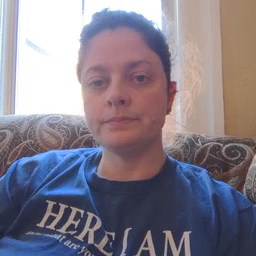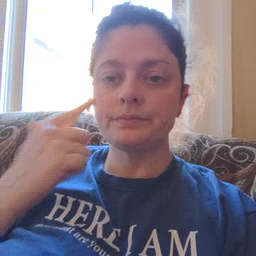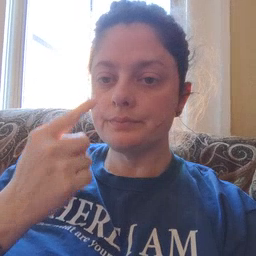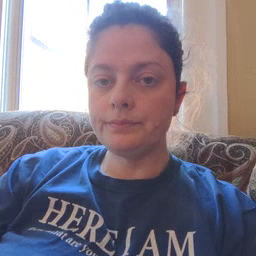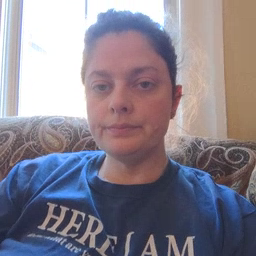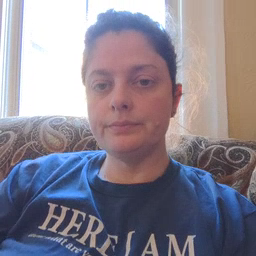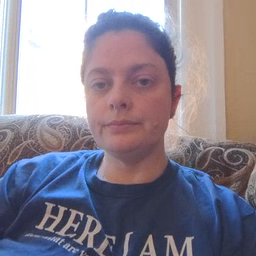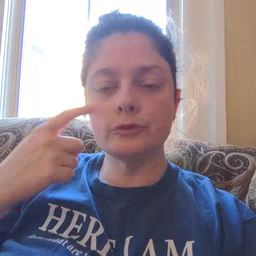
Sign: eye